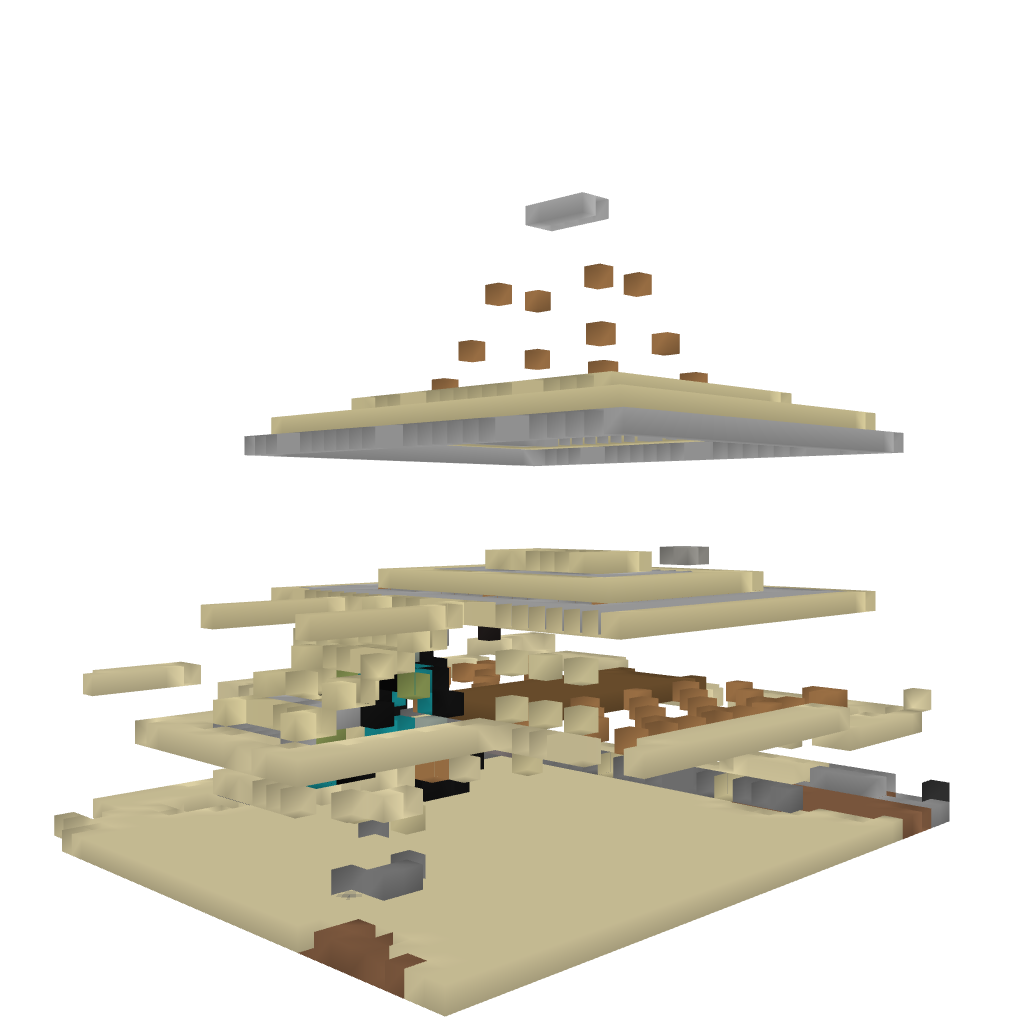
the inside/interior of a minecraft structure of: weird arena pagoda thingymajiggy with a secret stair